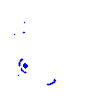
Particle: pion